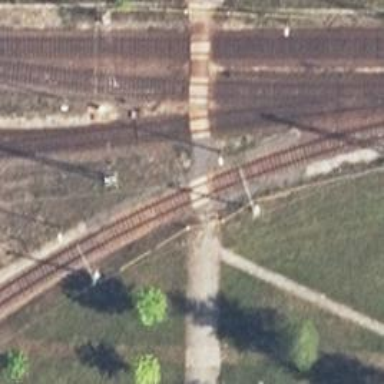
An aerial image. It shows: Railway switch.